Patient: sex M, age 64
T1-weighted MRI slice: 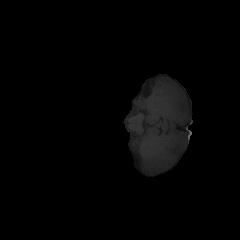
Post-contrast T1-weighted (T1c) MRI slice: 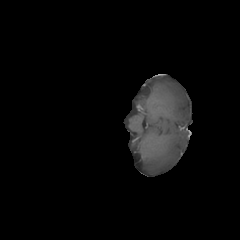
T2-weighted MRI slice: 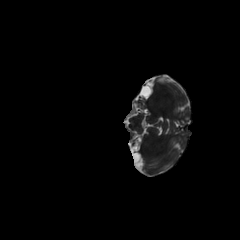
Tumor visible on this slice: no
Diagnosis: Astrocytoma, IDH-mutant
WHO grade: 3